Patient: sex F, age 68
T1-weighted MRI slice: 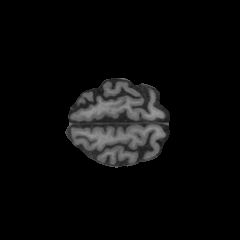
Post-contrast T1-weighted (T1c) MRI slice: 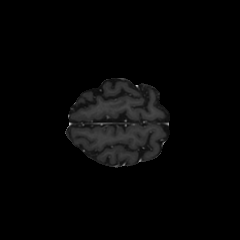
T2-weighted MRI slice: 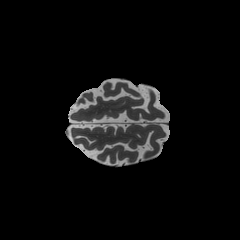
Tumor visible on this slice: no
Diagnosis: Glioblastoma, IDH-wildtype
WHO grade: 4